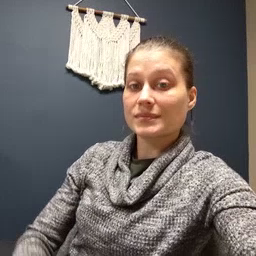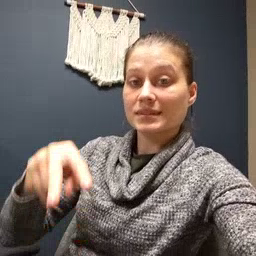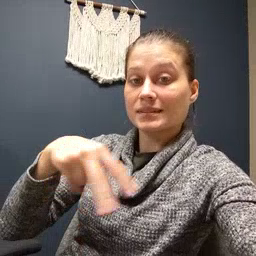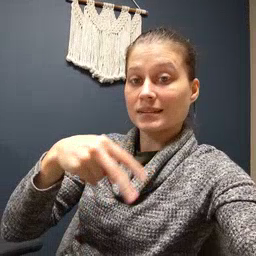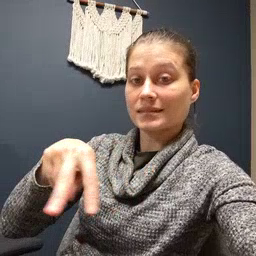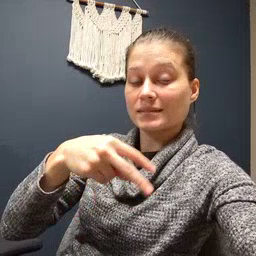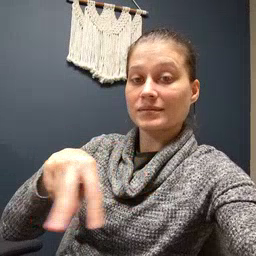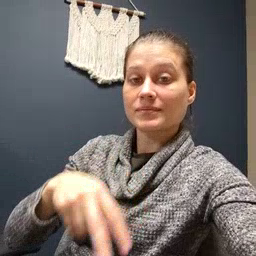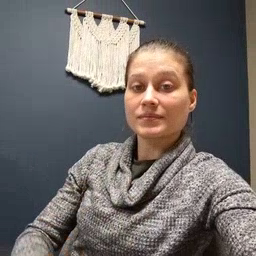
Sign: dance